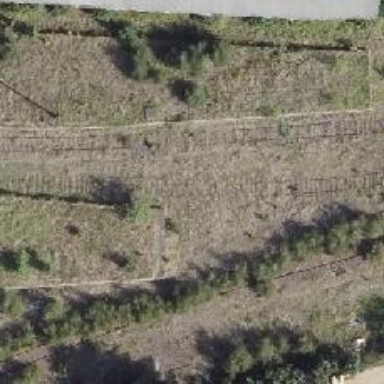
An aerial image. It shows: Abandoned railway yard is depicted.